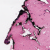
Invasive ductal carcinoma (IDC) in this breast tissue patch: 0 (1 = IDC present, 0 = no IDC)